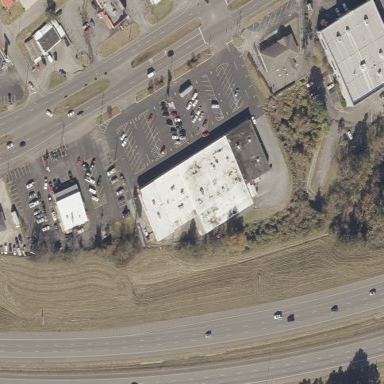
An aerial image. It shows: Retail building.